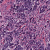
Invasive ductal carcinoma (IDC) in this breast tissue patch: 1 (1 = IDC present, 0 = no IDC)